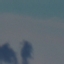
Land use / land cover: SeaLake